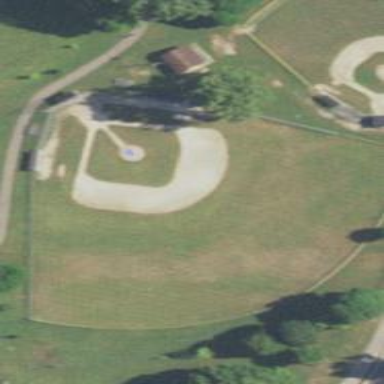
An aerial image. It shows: Baseball pitch for leisure land activities.